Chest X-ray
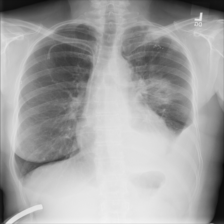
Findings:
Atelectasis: negative
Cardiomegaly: negative
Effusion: positive
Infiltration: negative
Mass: positive
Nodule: negative
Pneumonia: negative
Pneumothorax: negative
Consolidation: negative
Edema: negative
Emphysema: negative
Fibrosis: positive
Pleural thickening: negative
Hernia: negative